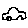
Label: car